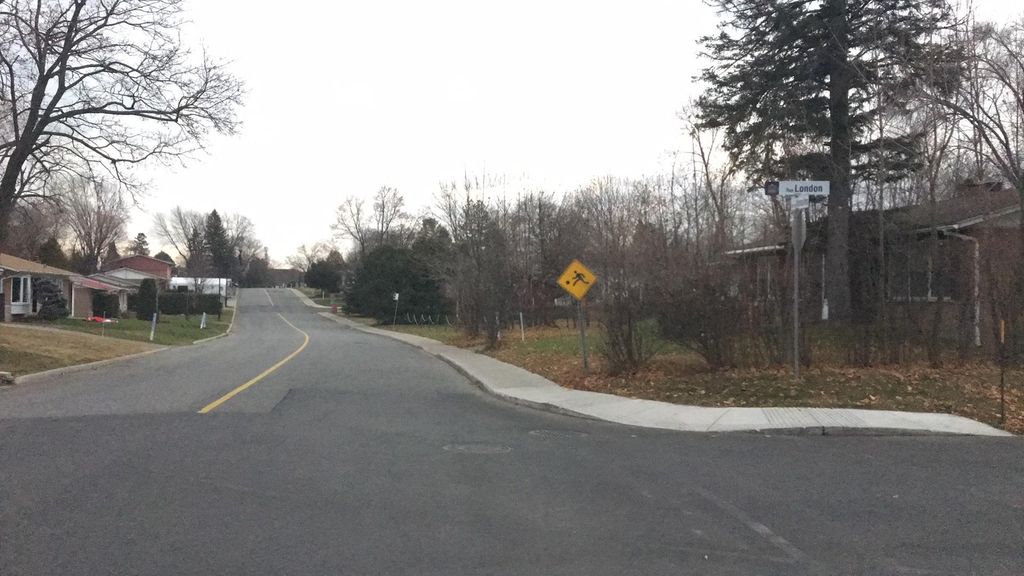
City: montreal